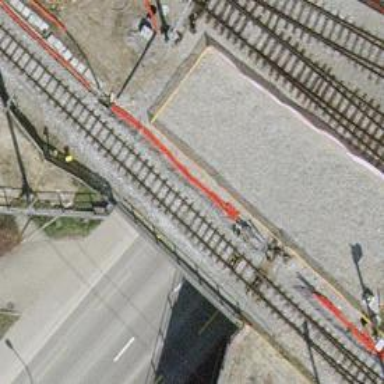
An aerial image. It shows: Narrow-gauge railway track with 1 electrified contact line.